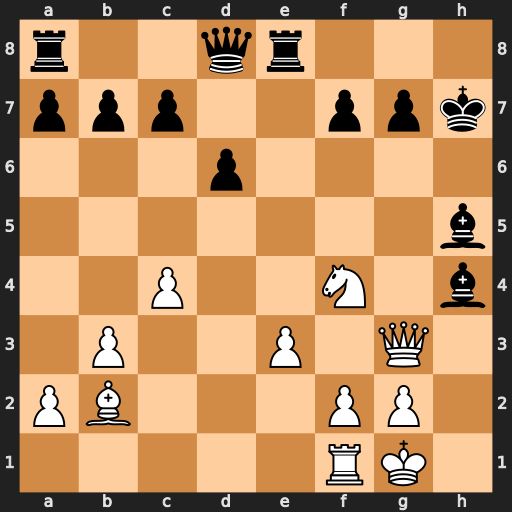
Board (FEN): r2qr3/ppp2ppk/3p4/7b/2P2N1b/1P2P1Q1/PB3PP1/5RK1
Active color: w
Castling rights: -
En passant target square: -
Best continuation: Qxg7#